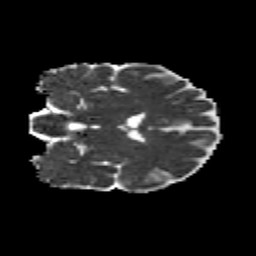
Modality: MD
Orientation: coronal
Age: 52
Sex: male
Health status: healthy
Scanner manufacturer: siemens
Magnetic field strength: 3 T
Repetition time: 10.8 s
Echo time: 0.082 s